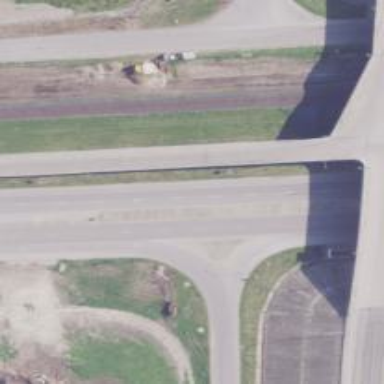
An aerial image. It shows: Trunk link highway.